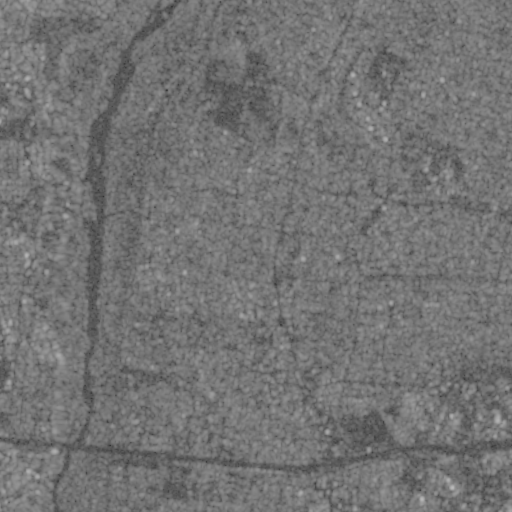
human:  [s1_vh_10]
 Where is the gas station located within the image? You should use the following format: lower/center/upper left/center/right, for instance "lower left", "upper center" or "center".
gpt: The gas station is located in the lower center of the image.
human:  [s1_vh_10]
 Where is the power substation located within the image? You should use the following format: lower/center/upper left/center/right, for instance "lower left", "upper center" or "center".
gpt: The power substation is located in the lower right of the image.
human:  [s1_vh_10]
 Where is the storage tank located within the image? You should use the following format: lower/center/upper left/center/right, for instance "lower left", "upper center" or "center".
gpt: The storage tank is located in the lower right of the image.
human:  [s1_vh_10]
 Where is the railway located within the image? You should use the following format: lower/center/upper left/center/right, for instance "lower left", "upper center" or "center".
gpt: The railway is located in the lower right of the image.
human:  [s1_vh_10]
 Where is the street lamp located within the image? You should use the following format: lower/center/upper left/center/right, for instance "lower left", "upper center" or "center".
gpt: The street lamp is located in the lower right of the image.
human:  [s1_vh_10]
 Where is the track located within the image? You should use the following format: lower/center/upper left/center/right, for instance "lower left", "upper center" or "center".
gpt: There is no track in the image.

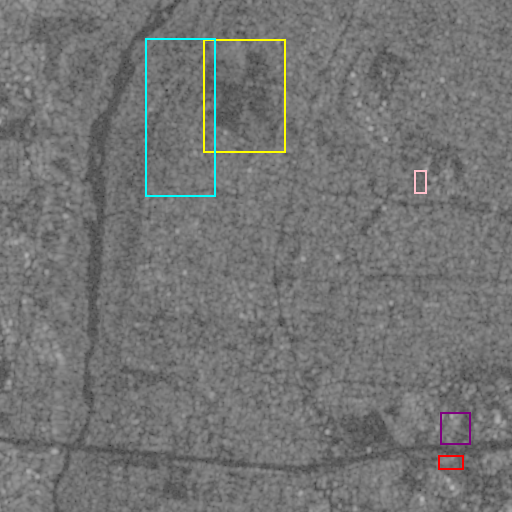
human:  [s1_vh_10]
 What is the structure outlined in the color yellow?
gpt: The structure outlined in yellow is a crop field.
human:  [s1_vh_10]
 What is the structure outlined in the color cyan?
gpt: The structure outlined in cyan is a park.
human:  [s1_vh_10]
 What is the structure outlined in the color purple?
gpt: The structure outlined in purple is a parking lot.
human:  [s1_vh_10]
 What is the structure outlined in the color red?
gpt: The structure outlined in red is a power substation.
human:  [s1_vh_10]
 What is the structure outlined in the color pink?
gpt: The structure outlined in pink is a track.
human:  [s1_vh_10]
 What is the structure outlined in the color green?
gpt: There is no green outline.